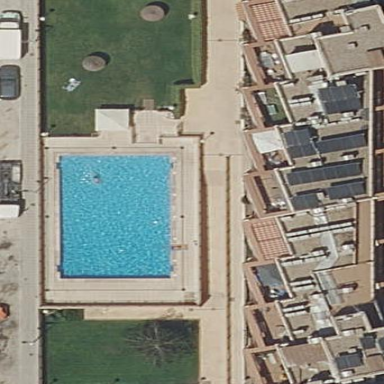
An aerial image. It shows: Swimming pool within leisure land area designed for swimming activities.